Question: So i set the theme as '"android:Theme.Holo.Light.DarkActionBar"', and i've added a search icon from holo.dark. However, it's impossible(nearly) to see this icon. Anyway to make it 'whiter'?

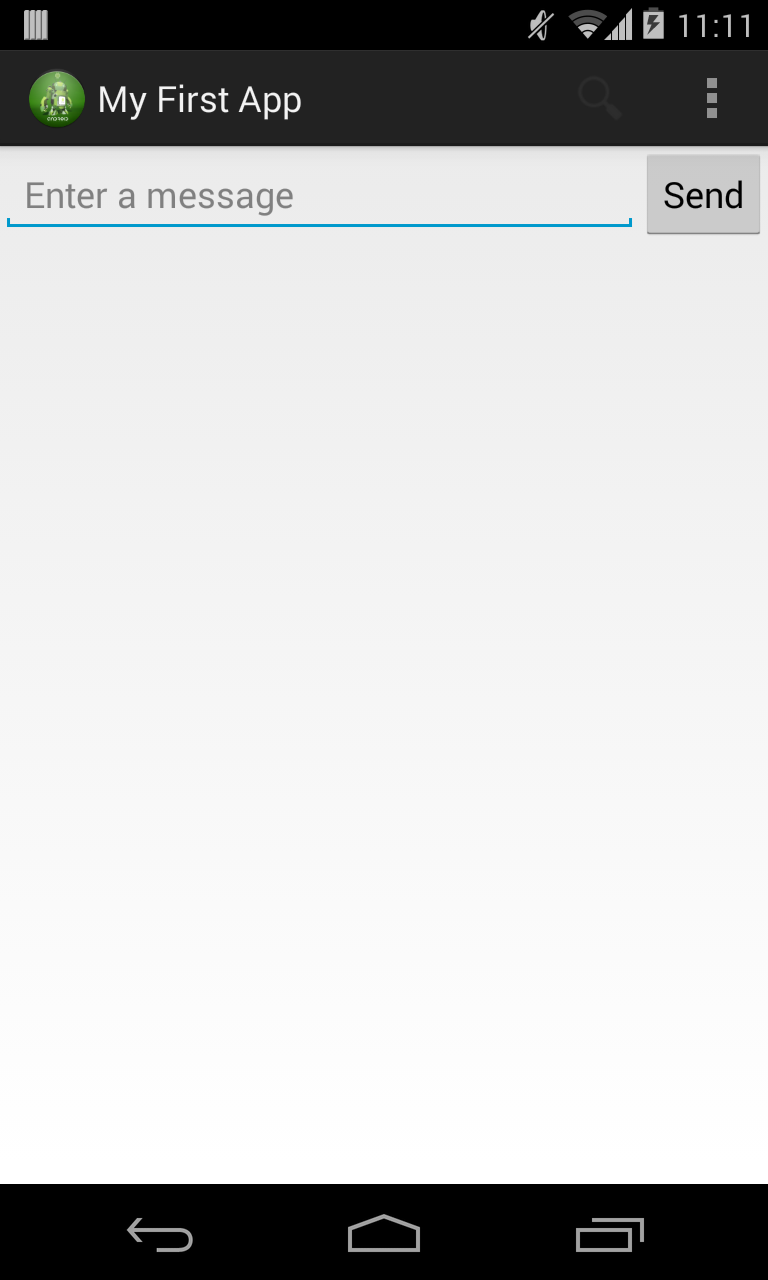
Answer: try this
'''
<?xml version="1.0" encoding="utf-8"?>
<menu xmlns:android="http://schemas.android.com/apk/res/android"
xmlns:yourapp="http://schemas.android.com/apk/res-auto" >
<item
android:id="@+id/action_search"
android:actionViewClass="android.widget.SearchView"
android:icon="@android:drawable/ic_menu_search"
android:showAsAction="always"
android:title="@string/search_actionbar"/>
</menu>
'''
am also using same theme for me action bar search icon showing white color only..